Field crop: maize
Growth stage: 2
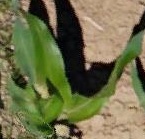
Species: maize